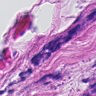
Metastatic tissue present: yes